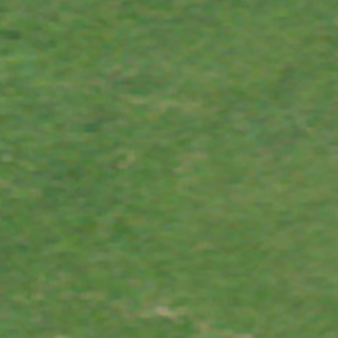
Label: other